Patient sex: M
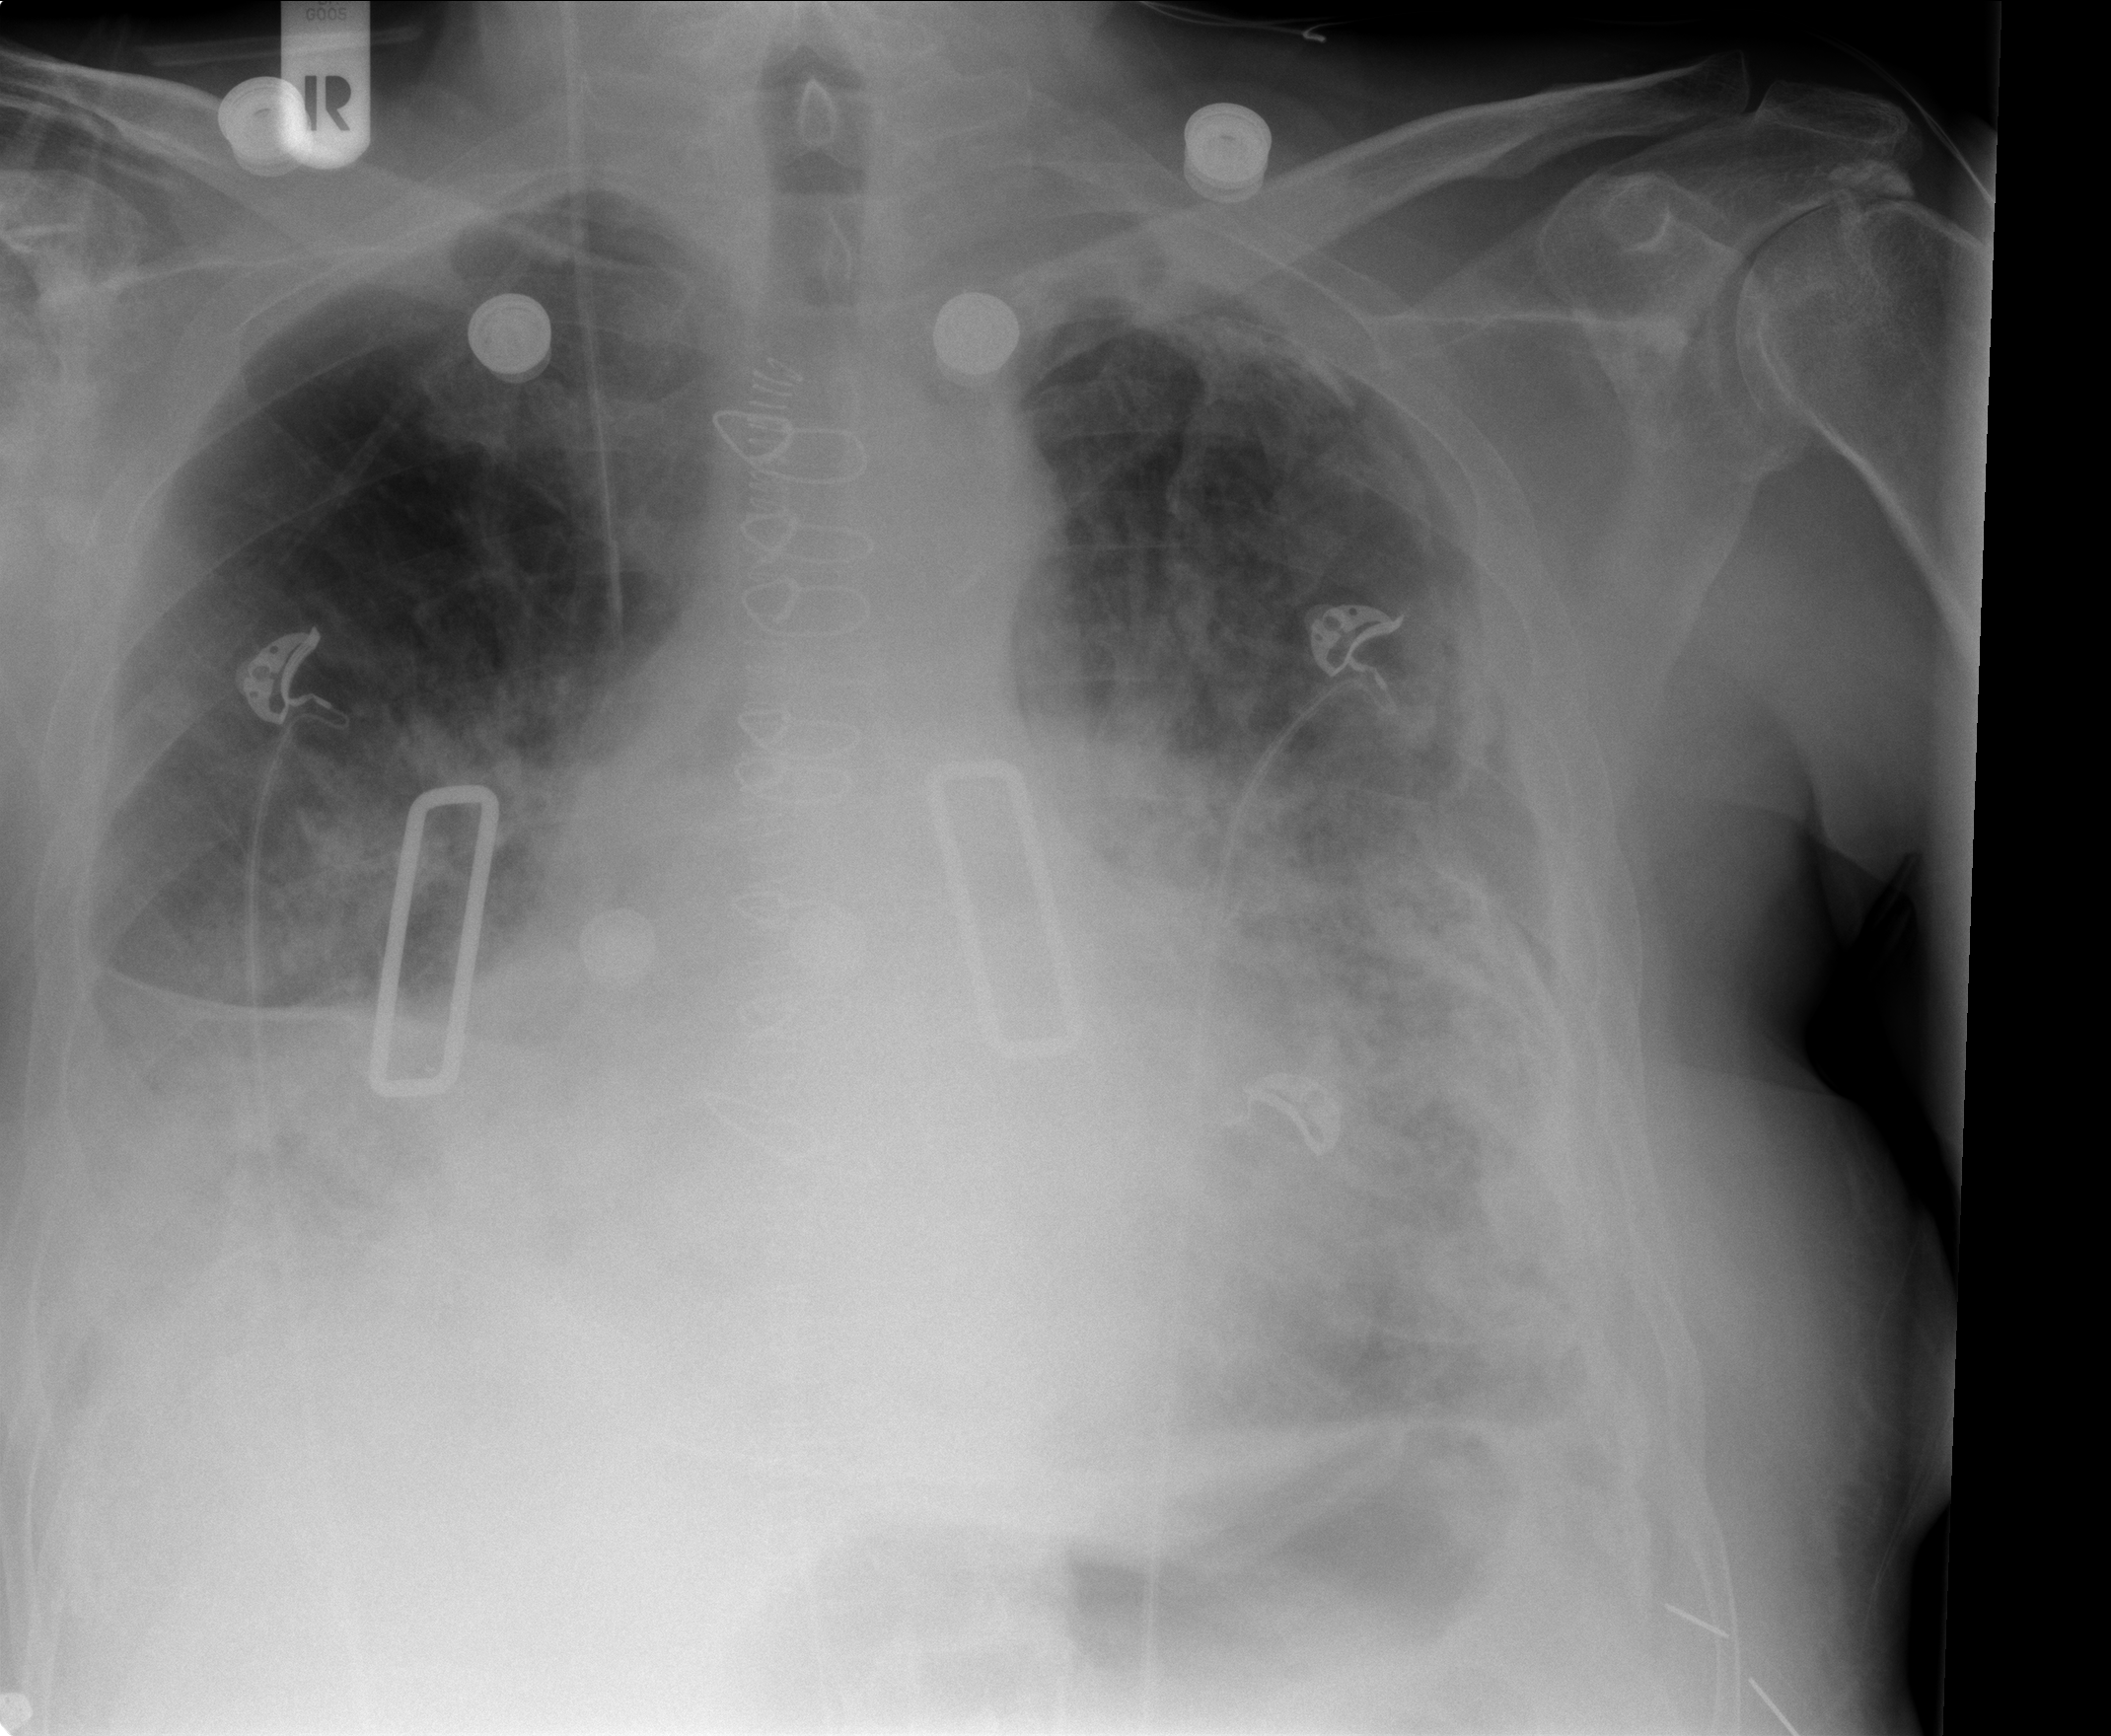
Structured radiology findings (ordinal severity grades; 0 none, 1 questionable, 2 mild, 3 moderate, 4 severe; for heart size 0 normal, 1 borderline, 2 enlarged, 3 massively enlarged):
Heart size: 0
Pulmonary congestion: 2
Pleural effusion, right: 2
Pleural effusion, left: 1
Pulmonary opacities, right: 0
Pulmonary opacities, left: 0
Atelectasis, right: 2
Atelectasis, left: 2